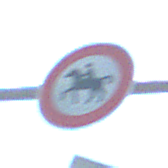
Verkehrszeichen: VerbotReiter
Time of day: Midday
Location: Outdoor (Urban)
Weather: Clear
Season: NotSpecified
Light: Natural